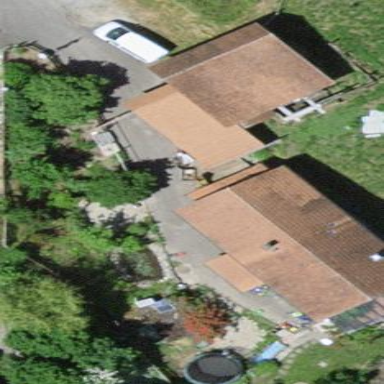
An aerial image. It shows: Residential building.